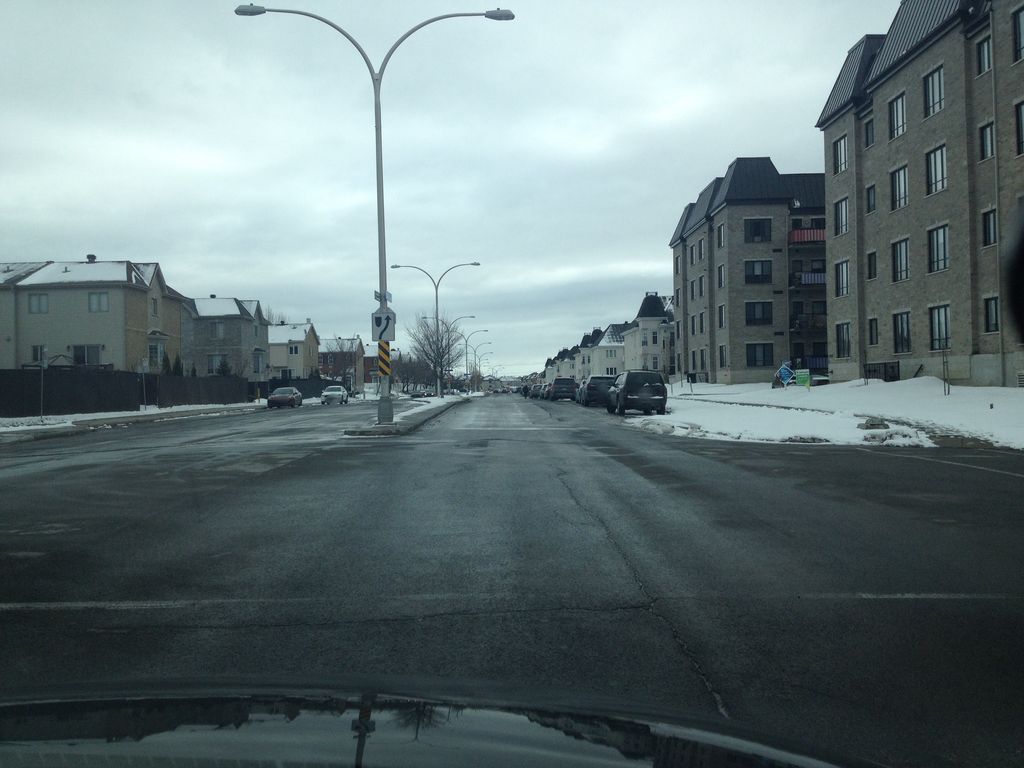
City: montreal